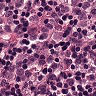
Metastatic tissue present: yes